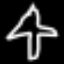
Label: airplane